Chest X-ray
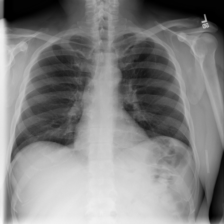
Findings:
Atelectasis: negative
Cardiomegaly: negative
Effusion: negative
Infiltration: negative
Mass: negative
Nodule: negative
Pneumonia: negative
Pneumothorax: negative
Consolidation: negative
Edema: negative
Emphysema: negative
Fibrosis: negative
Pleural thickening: negative
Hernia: negative